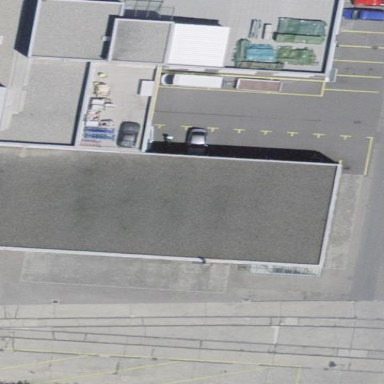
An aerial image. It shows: Industrial building.